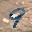
Label: 9